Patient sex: M
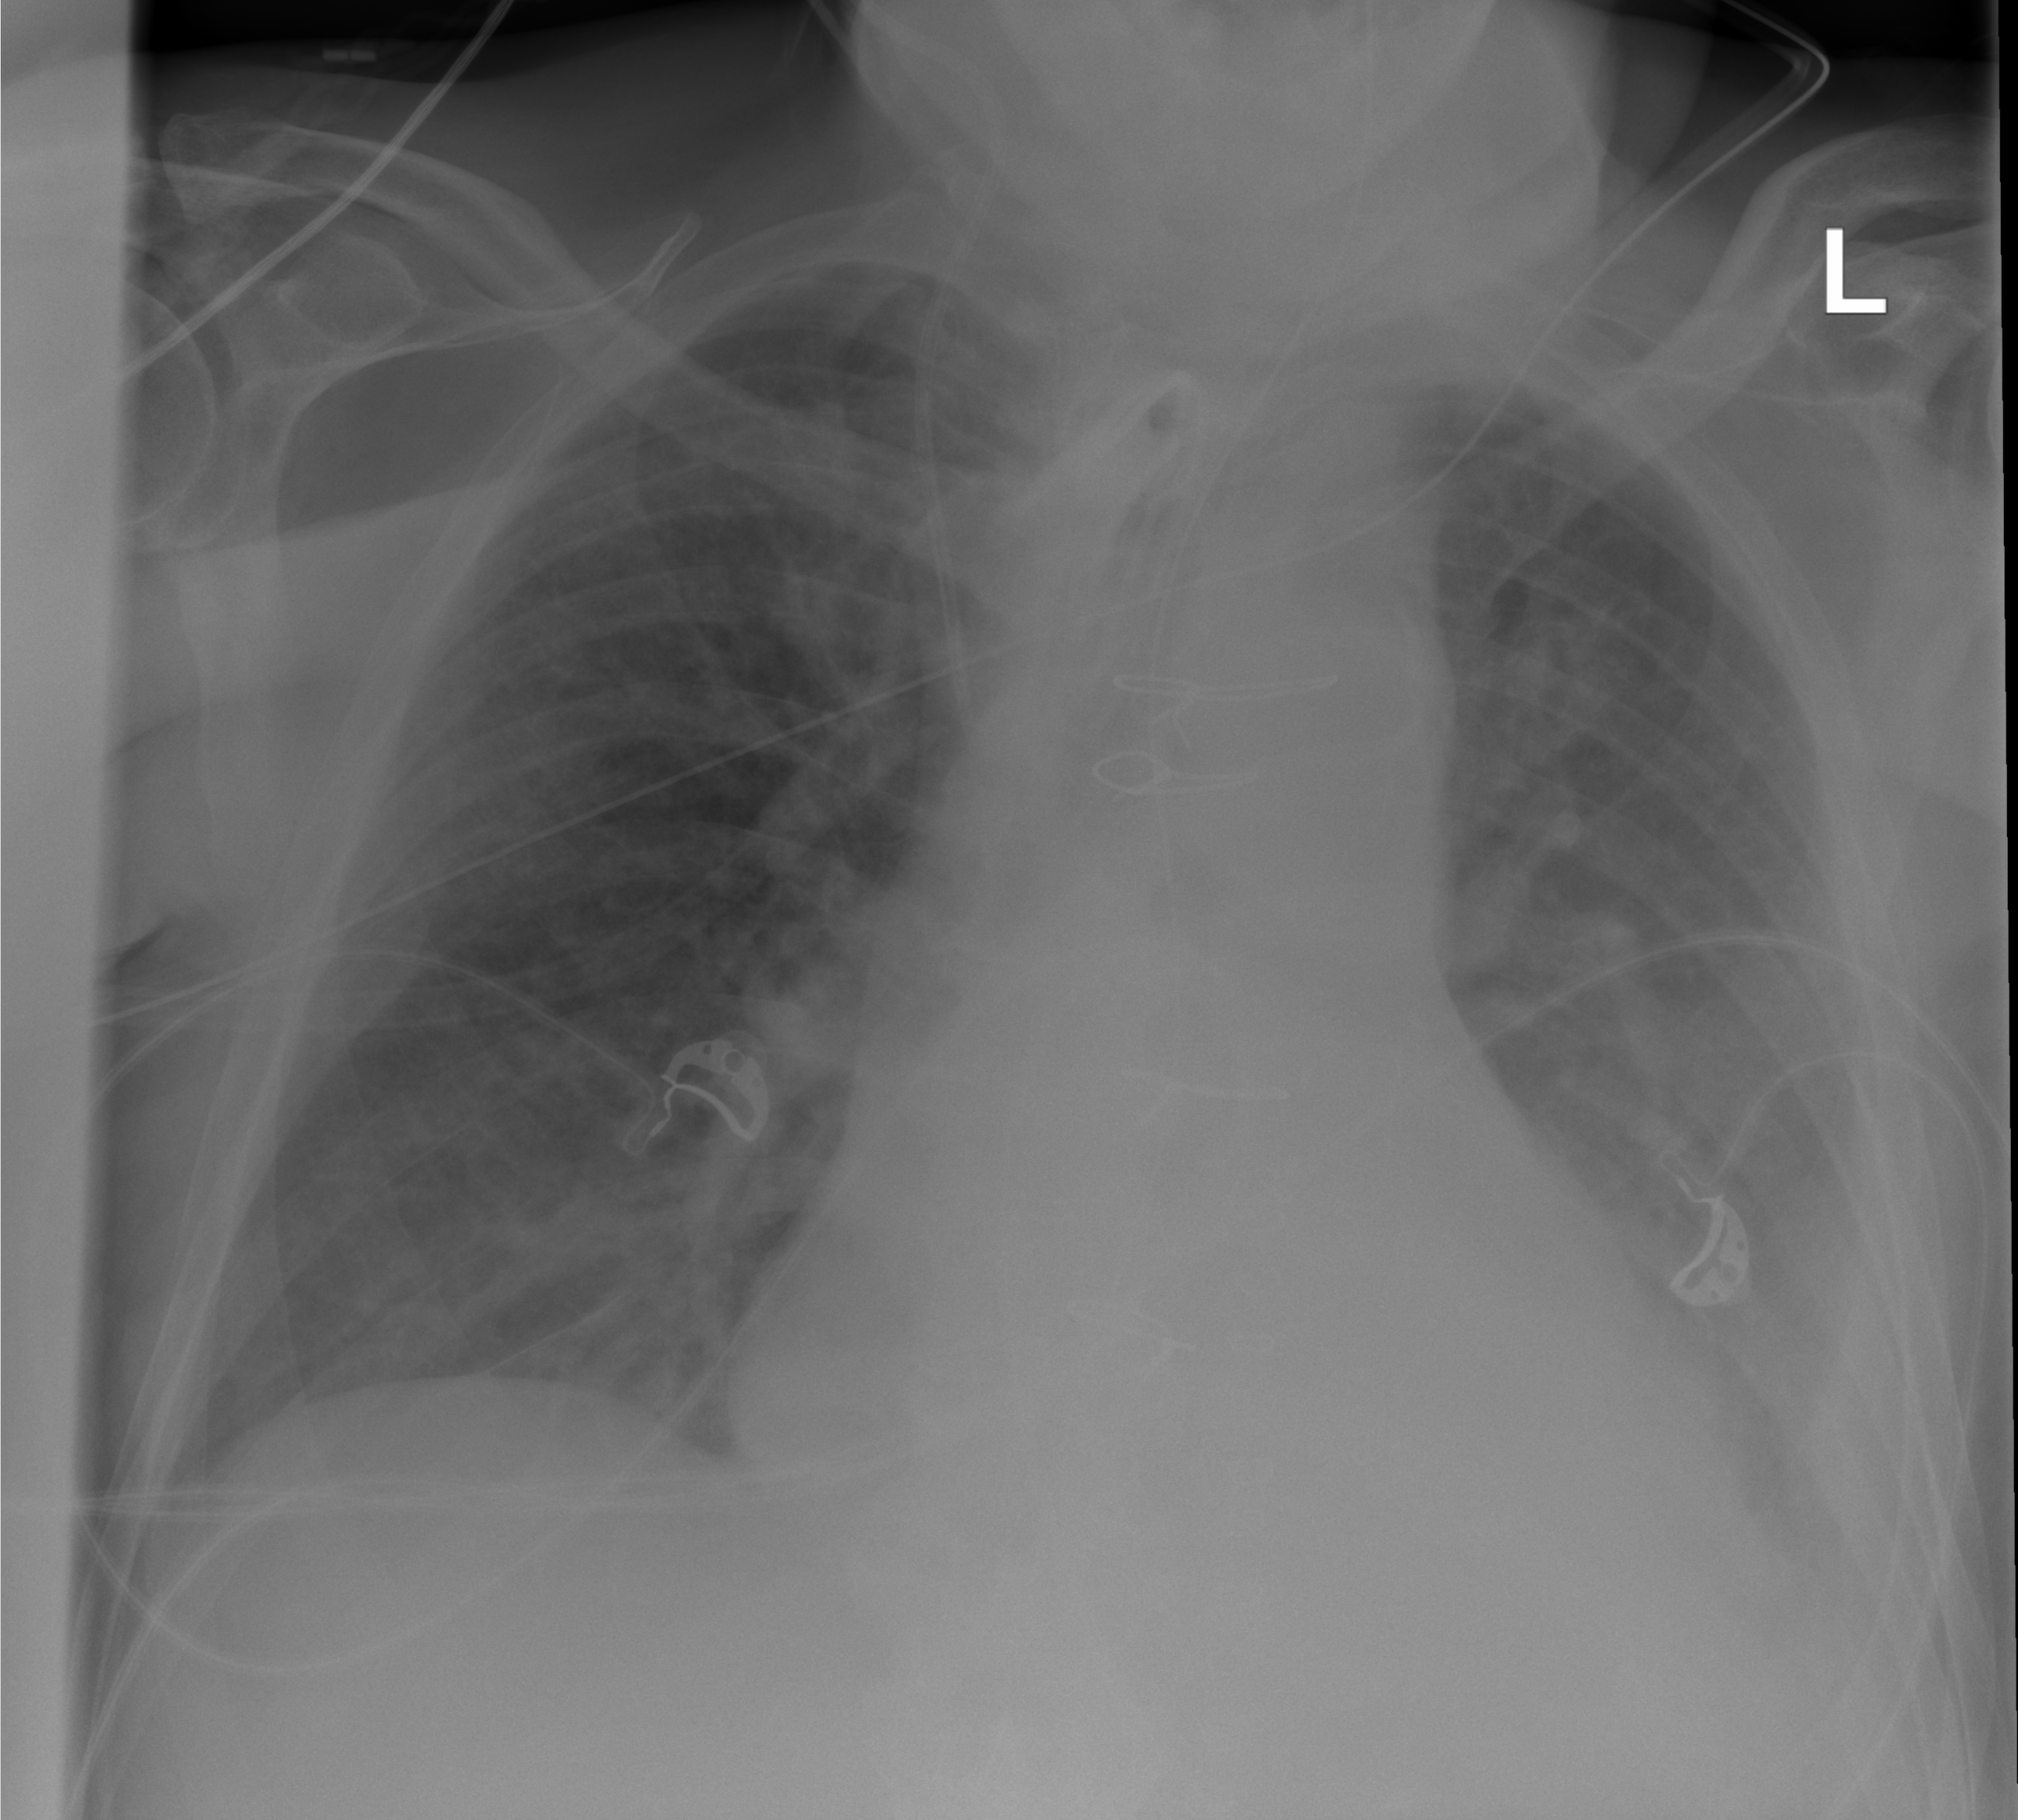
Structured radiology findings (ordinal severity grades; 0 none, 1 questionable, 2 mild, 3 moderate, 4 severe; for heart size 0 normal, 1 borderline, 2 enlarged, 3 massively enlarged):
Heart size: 2
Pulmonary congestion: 2
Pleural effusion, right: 0
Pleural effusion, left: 2
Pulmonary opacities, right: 1
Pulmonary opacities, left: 2
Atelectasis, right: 1
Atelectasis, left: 2